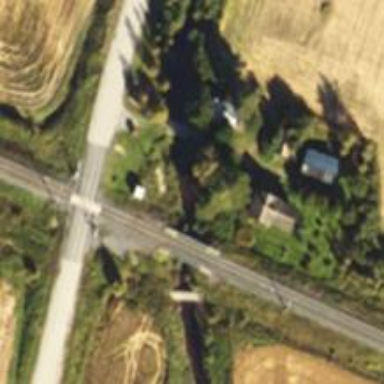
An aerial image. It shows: Bridge carrying railway with continuous electrified contact lines.